Field crop: maize
Growth stage: 2
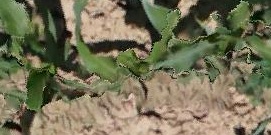
Species: maize